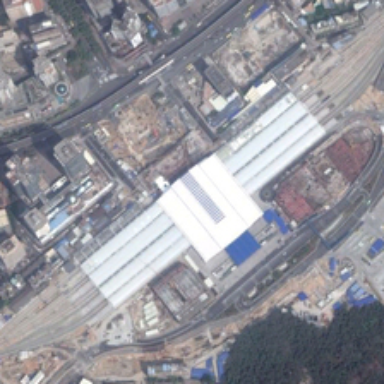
Many buildings and some green trees are near a railway station .